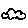
Label: cloud